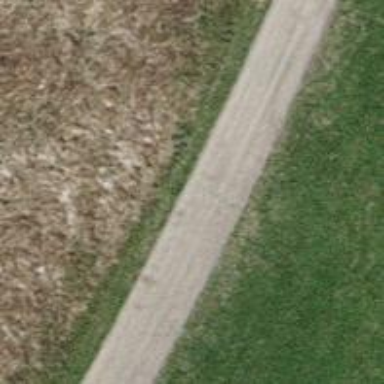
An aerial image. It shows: Track with grade2 tracktype.